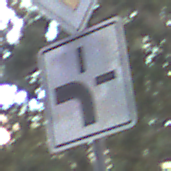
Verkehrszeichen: VerlaufVorfahrtsstrasse1
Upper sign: Vorfahrtsstrasse
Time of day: MorningAfternoon
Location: Outdoor (Suburban)
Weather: PartlyCloudy
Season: NotSpecified
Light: Natural